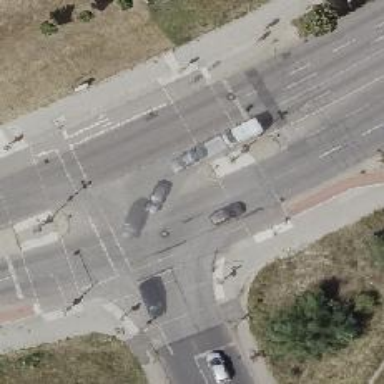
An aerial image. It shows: Asphalt footway with crossing controlled by traffic signals. The crossing includes island.